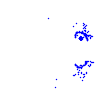
Particle: pion